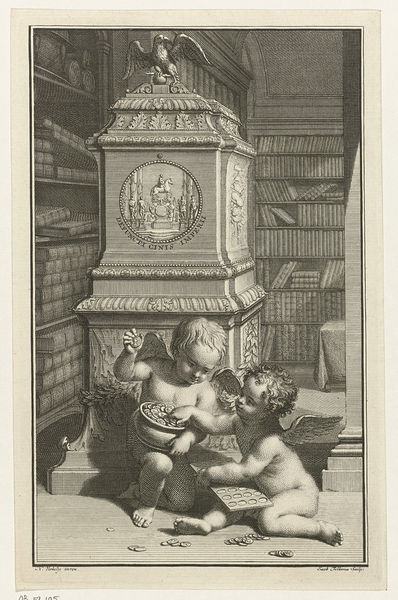
Titel: Twee putti in een bibliotheek
Künstler: Jacob Folkema
Standort: Amsterdam
Institution: Rijksmuseum
Schlagwörter: hands, white, black, gold, grey, hair, sitting, print, two, pot, angel, angels, naked, nude, head, child, black and white, gilt, bird, etching, graphic, eagle, books, pair, monument, statue, wings, shelf, children, cherub, cherubs, marble, putti, putto, arms, board, engraving, angles, animal, circle, legs, horse, fingers, book, play, baby, stamp, money, kids, round, wing, latin, heads, library, bowl, babies, coins, bookshelves, cerub, shelves, eagel, shelfs, shels, ibrary, imperii, libary